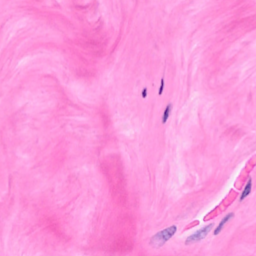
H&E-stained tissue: Breast